Brain MRI, t2w sequence, axial 2D slice.
Patient: age 31, sex M, weight 80 kg, height 1.78 m
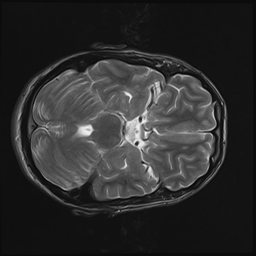